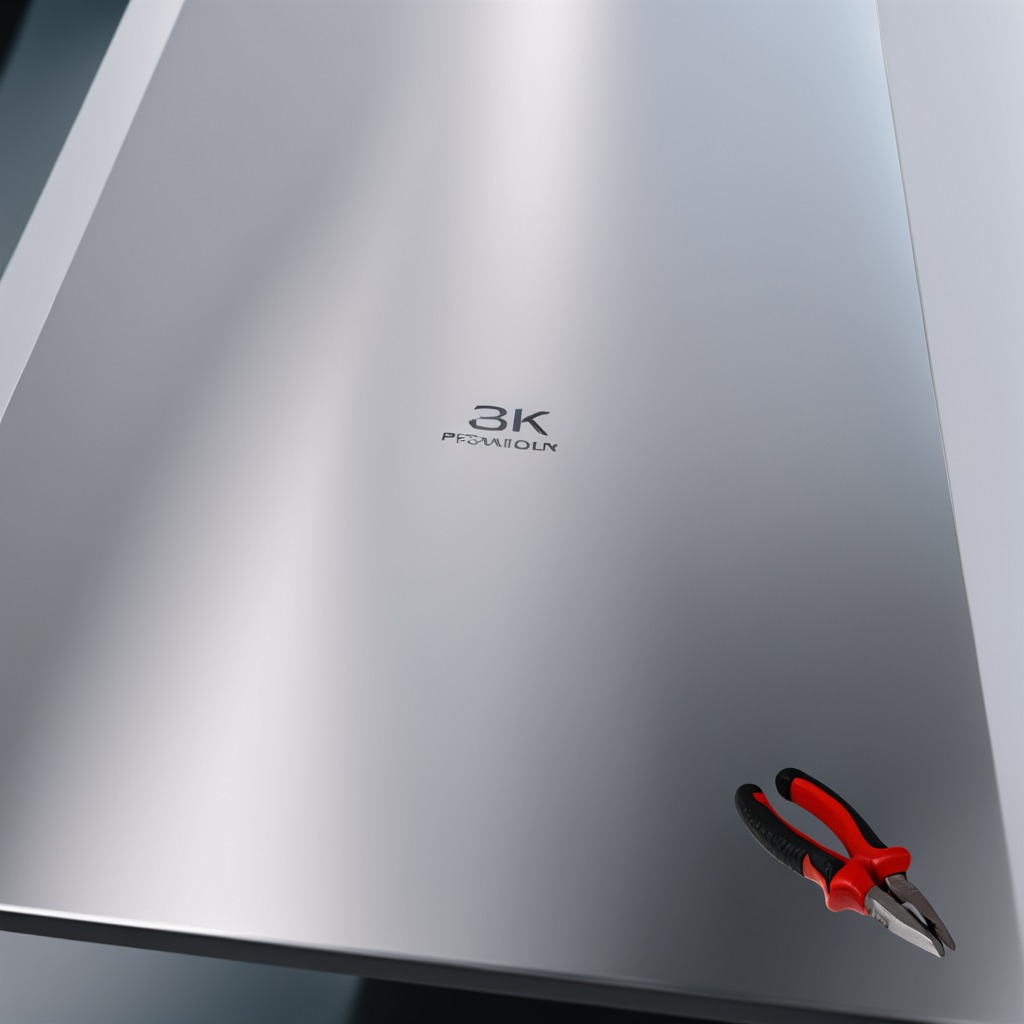
A plier is lying on a stainless steel table.